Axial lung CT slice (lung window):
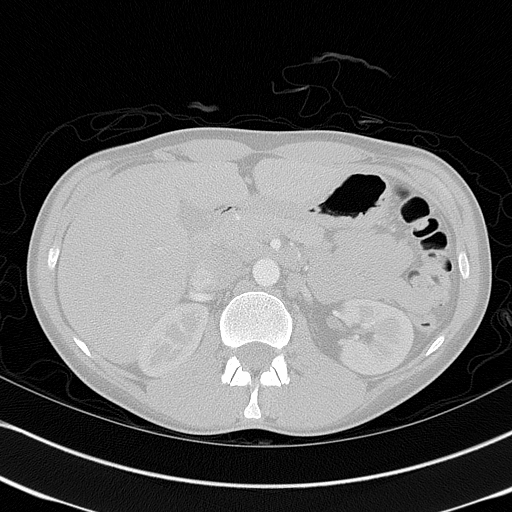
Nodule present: no